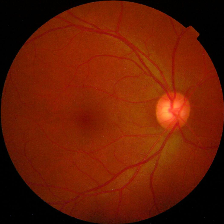
Diabetic retinopathy grade: No DR